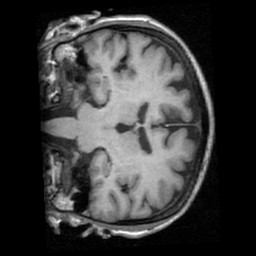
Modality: T1w
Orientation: coronal
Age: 54